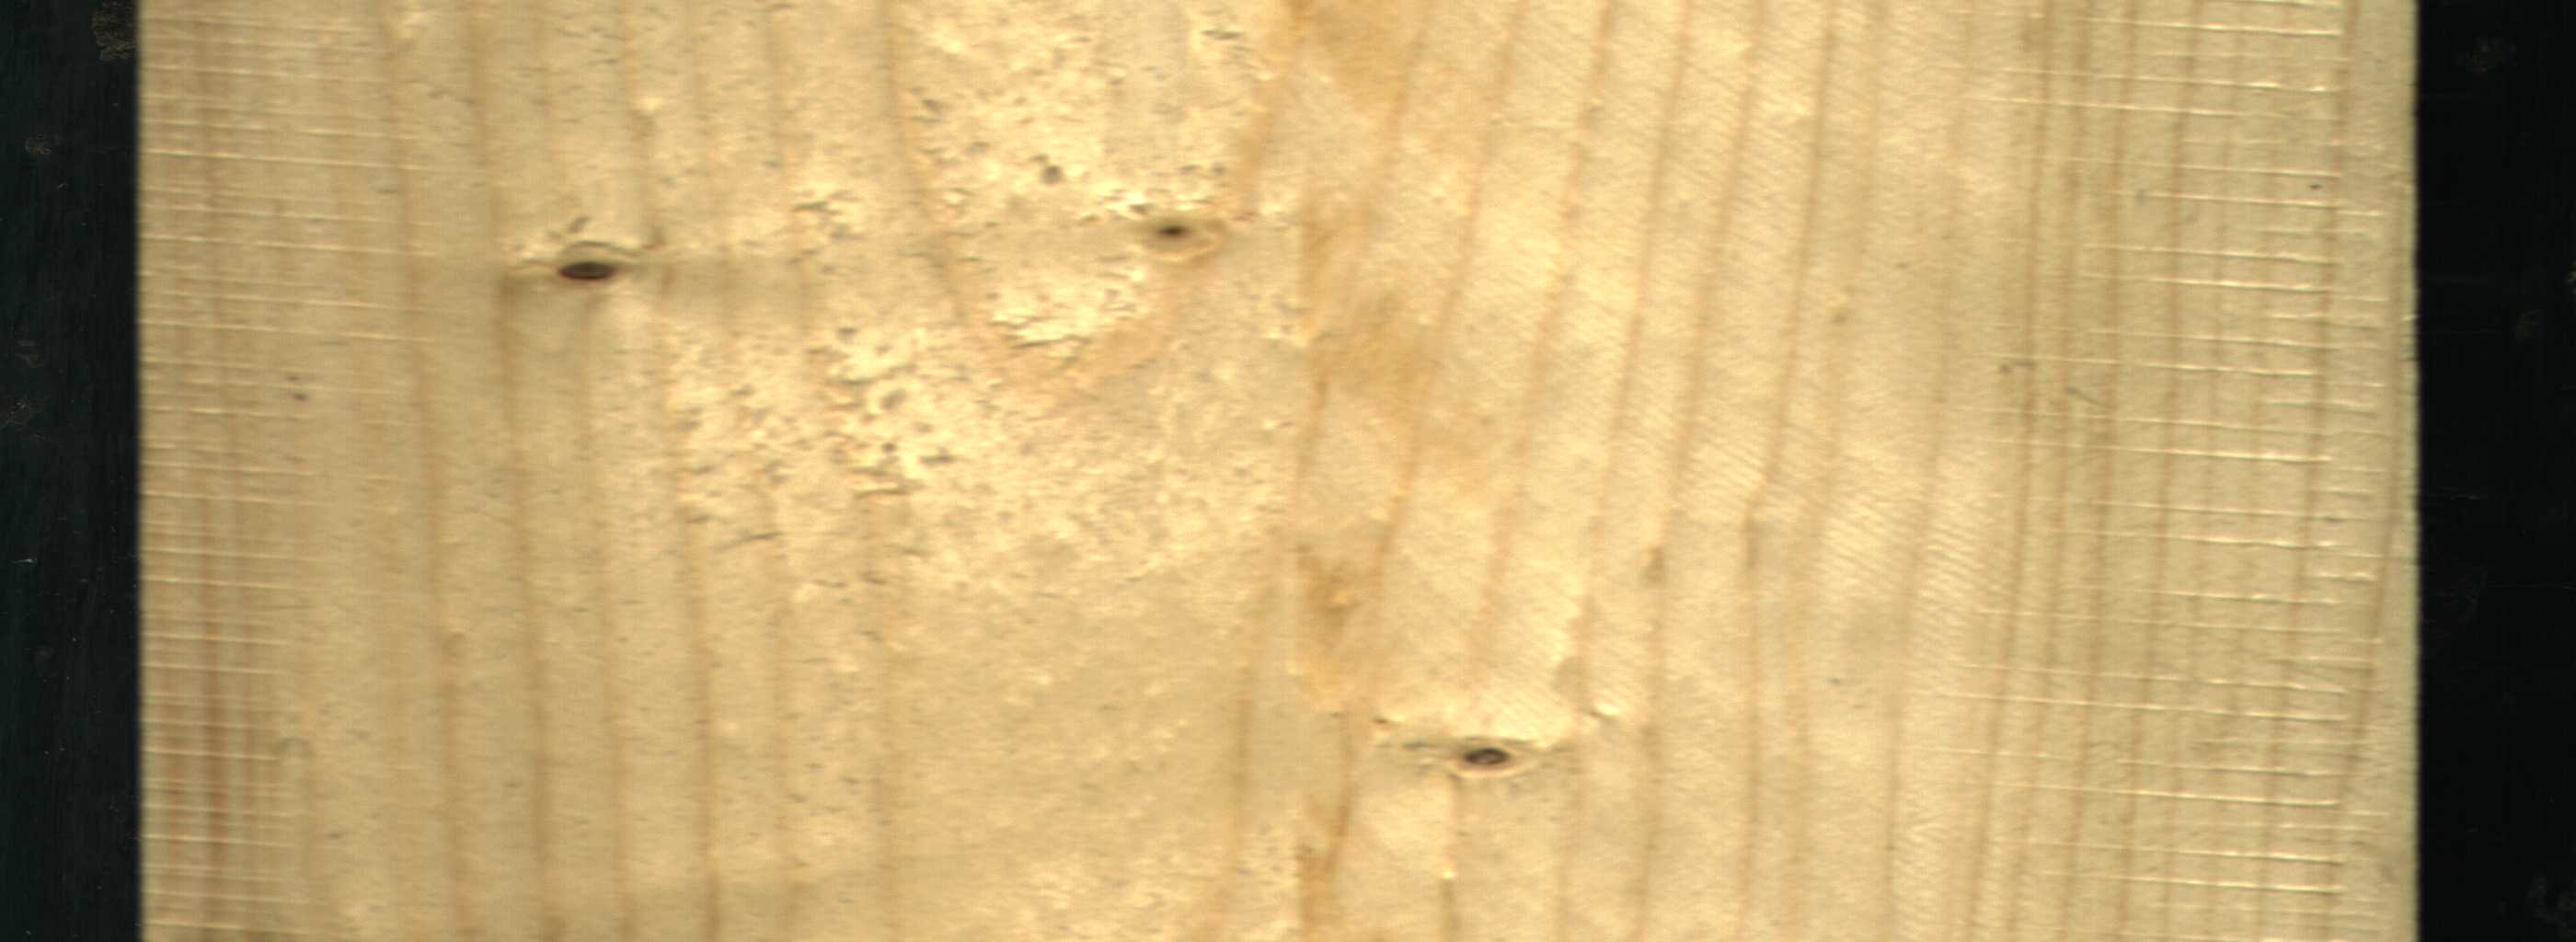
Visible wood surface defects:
Dead_Knot
Live_Knot
Live_Knot